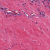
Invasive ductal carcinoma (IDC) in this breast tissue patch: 0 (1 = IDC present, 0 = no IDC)